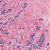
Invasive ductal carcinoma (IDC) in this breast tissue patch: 1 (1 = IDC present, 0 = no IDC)